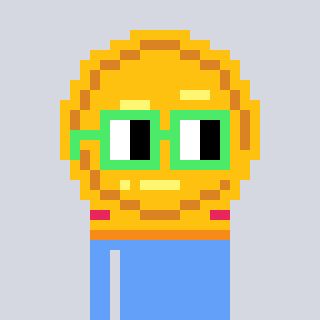
a pixel art character with square light green glasses, a medal-shaped head and a blue-colored body on a cool background